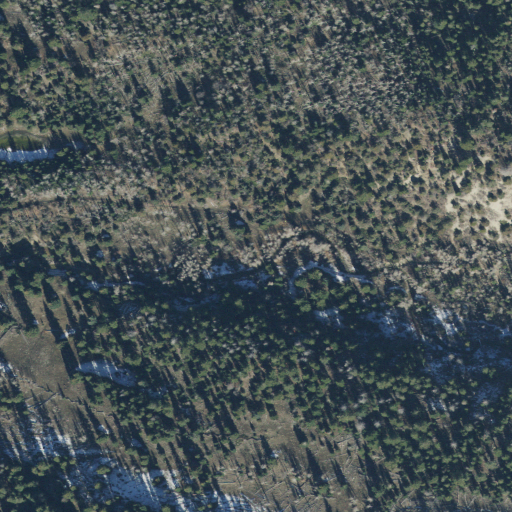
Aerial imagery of valley in Utah named South Fork Sixmile Canyon containing evergreen forest, deciduous forest, and mixed forest